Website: bh-photo
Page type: address-validator
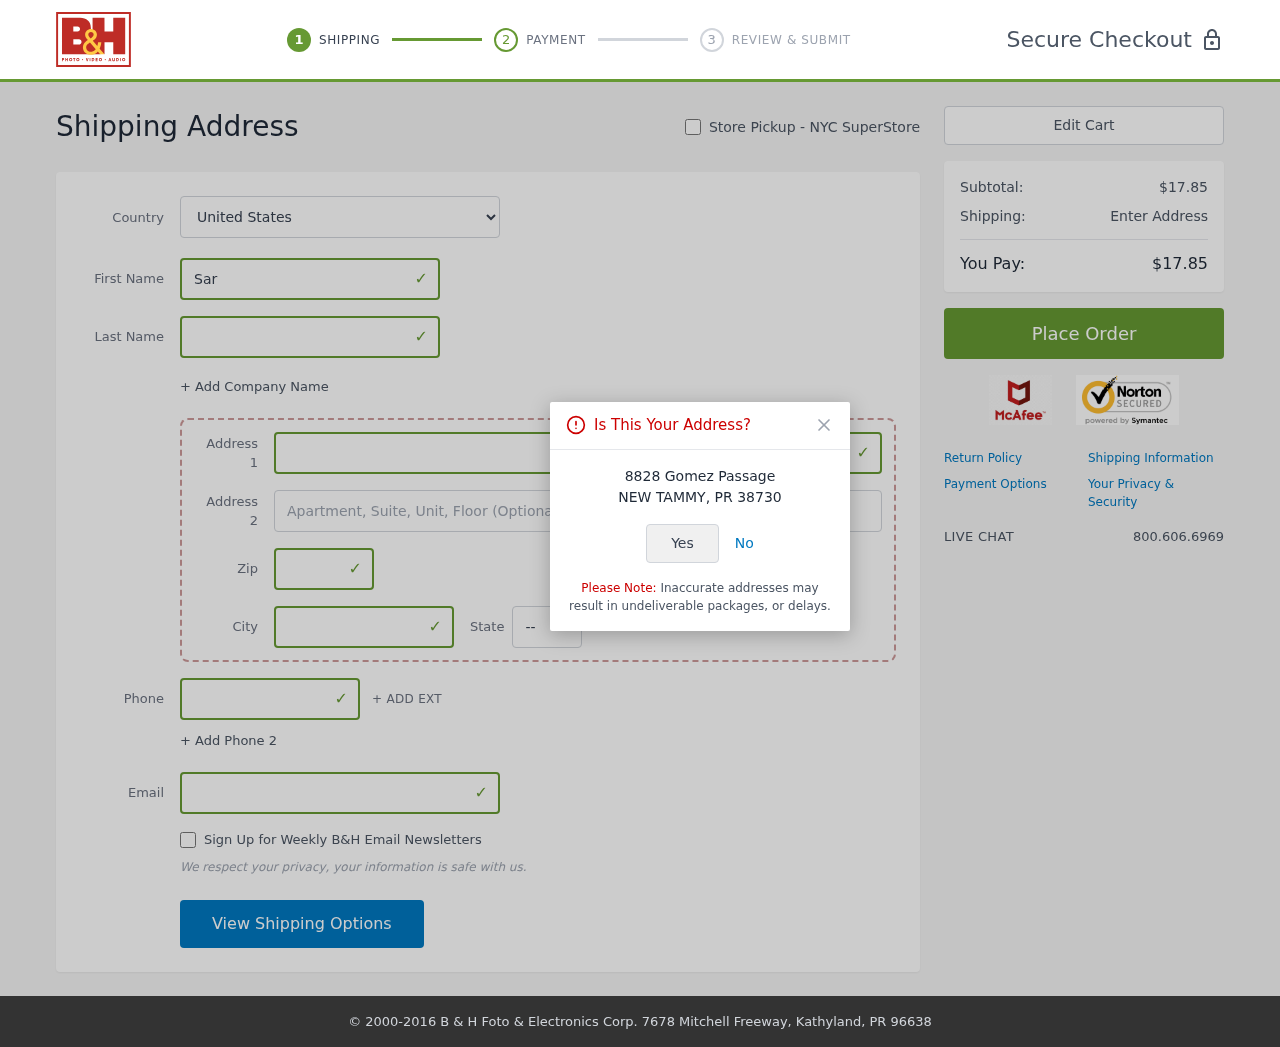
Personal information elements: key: PII_CITY
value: New Tammy
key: PII_COUNTRY
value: United States
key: PII_EMAIL
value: sarahnunez@yahoo.com
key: PII_FIRSTNAME
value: Sarah
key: PII_LASTNAME
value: Nunez
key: PII_PHONE
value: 6456625696
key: PII_POSTCODE
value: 38730
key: PII_STATE_ABBR
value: PR
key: PII_STREET
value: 8828 Gomez Passage
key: PII_STREET2
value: Suite 272
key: PII_CITY_CONFIRM
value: NEW TAMMY
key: PII_STATE
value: PR
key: PII_POSTCODE_FULL
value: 38730
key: PII_POSTCODE_NUMERIC
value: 38730
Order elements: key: ORDER_SUBTOTAL
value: $17.85
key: ORDER_TOTAL
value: $17.85